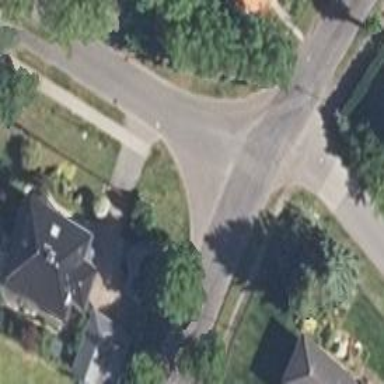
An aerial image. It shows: Residential road with asphalt surface.